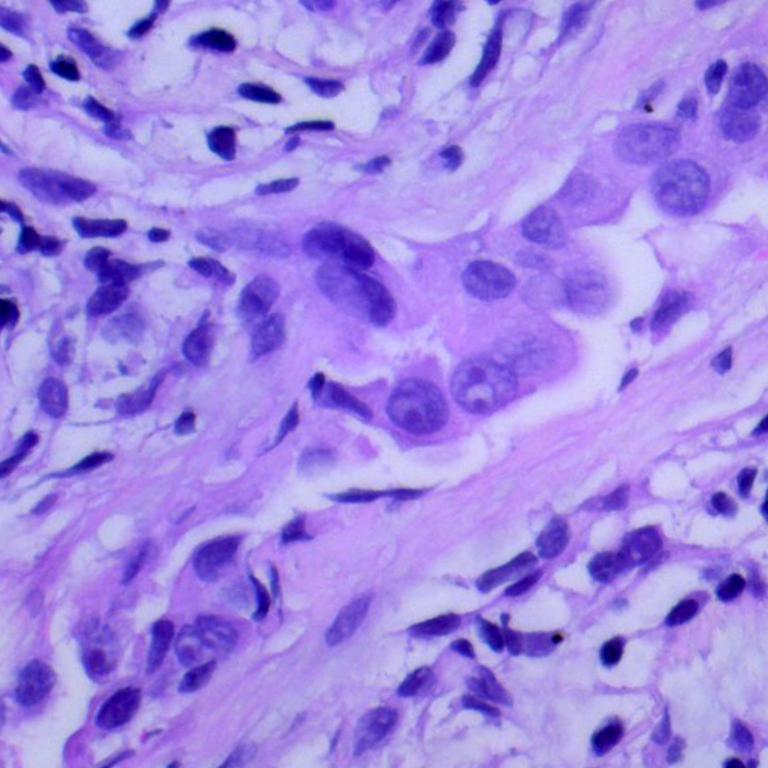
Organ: lung
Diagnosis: adenocarcinomas